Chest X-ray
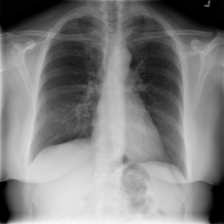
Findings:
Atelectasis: negative
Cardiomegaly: negative
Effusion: negative
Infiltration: negative
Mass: negative
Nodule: negative
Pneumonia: negative
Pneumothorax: negative
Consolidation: negative
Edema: negative
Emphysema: negative
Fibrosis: negative
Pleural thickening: negative
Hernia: negative